Question: I'm beginner in HTML and I'm looking for a to mark up the author's nickname, author's picture and his message in a chat.
The chat has this shape:

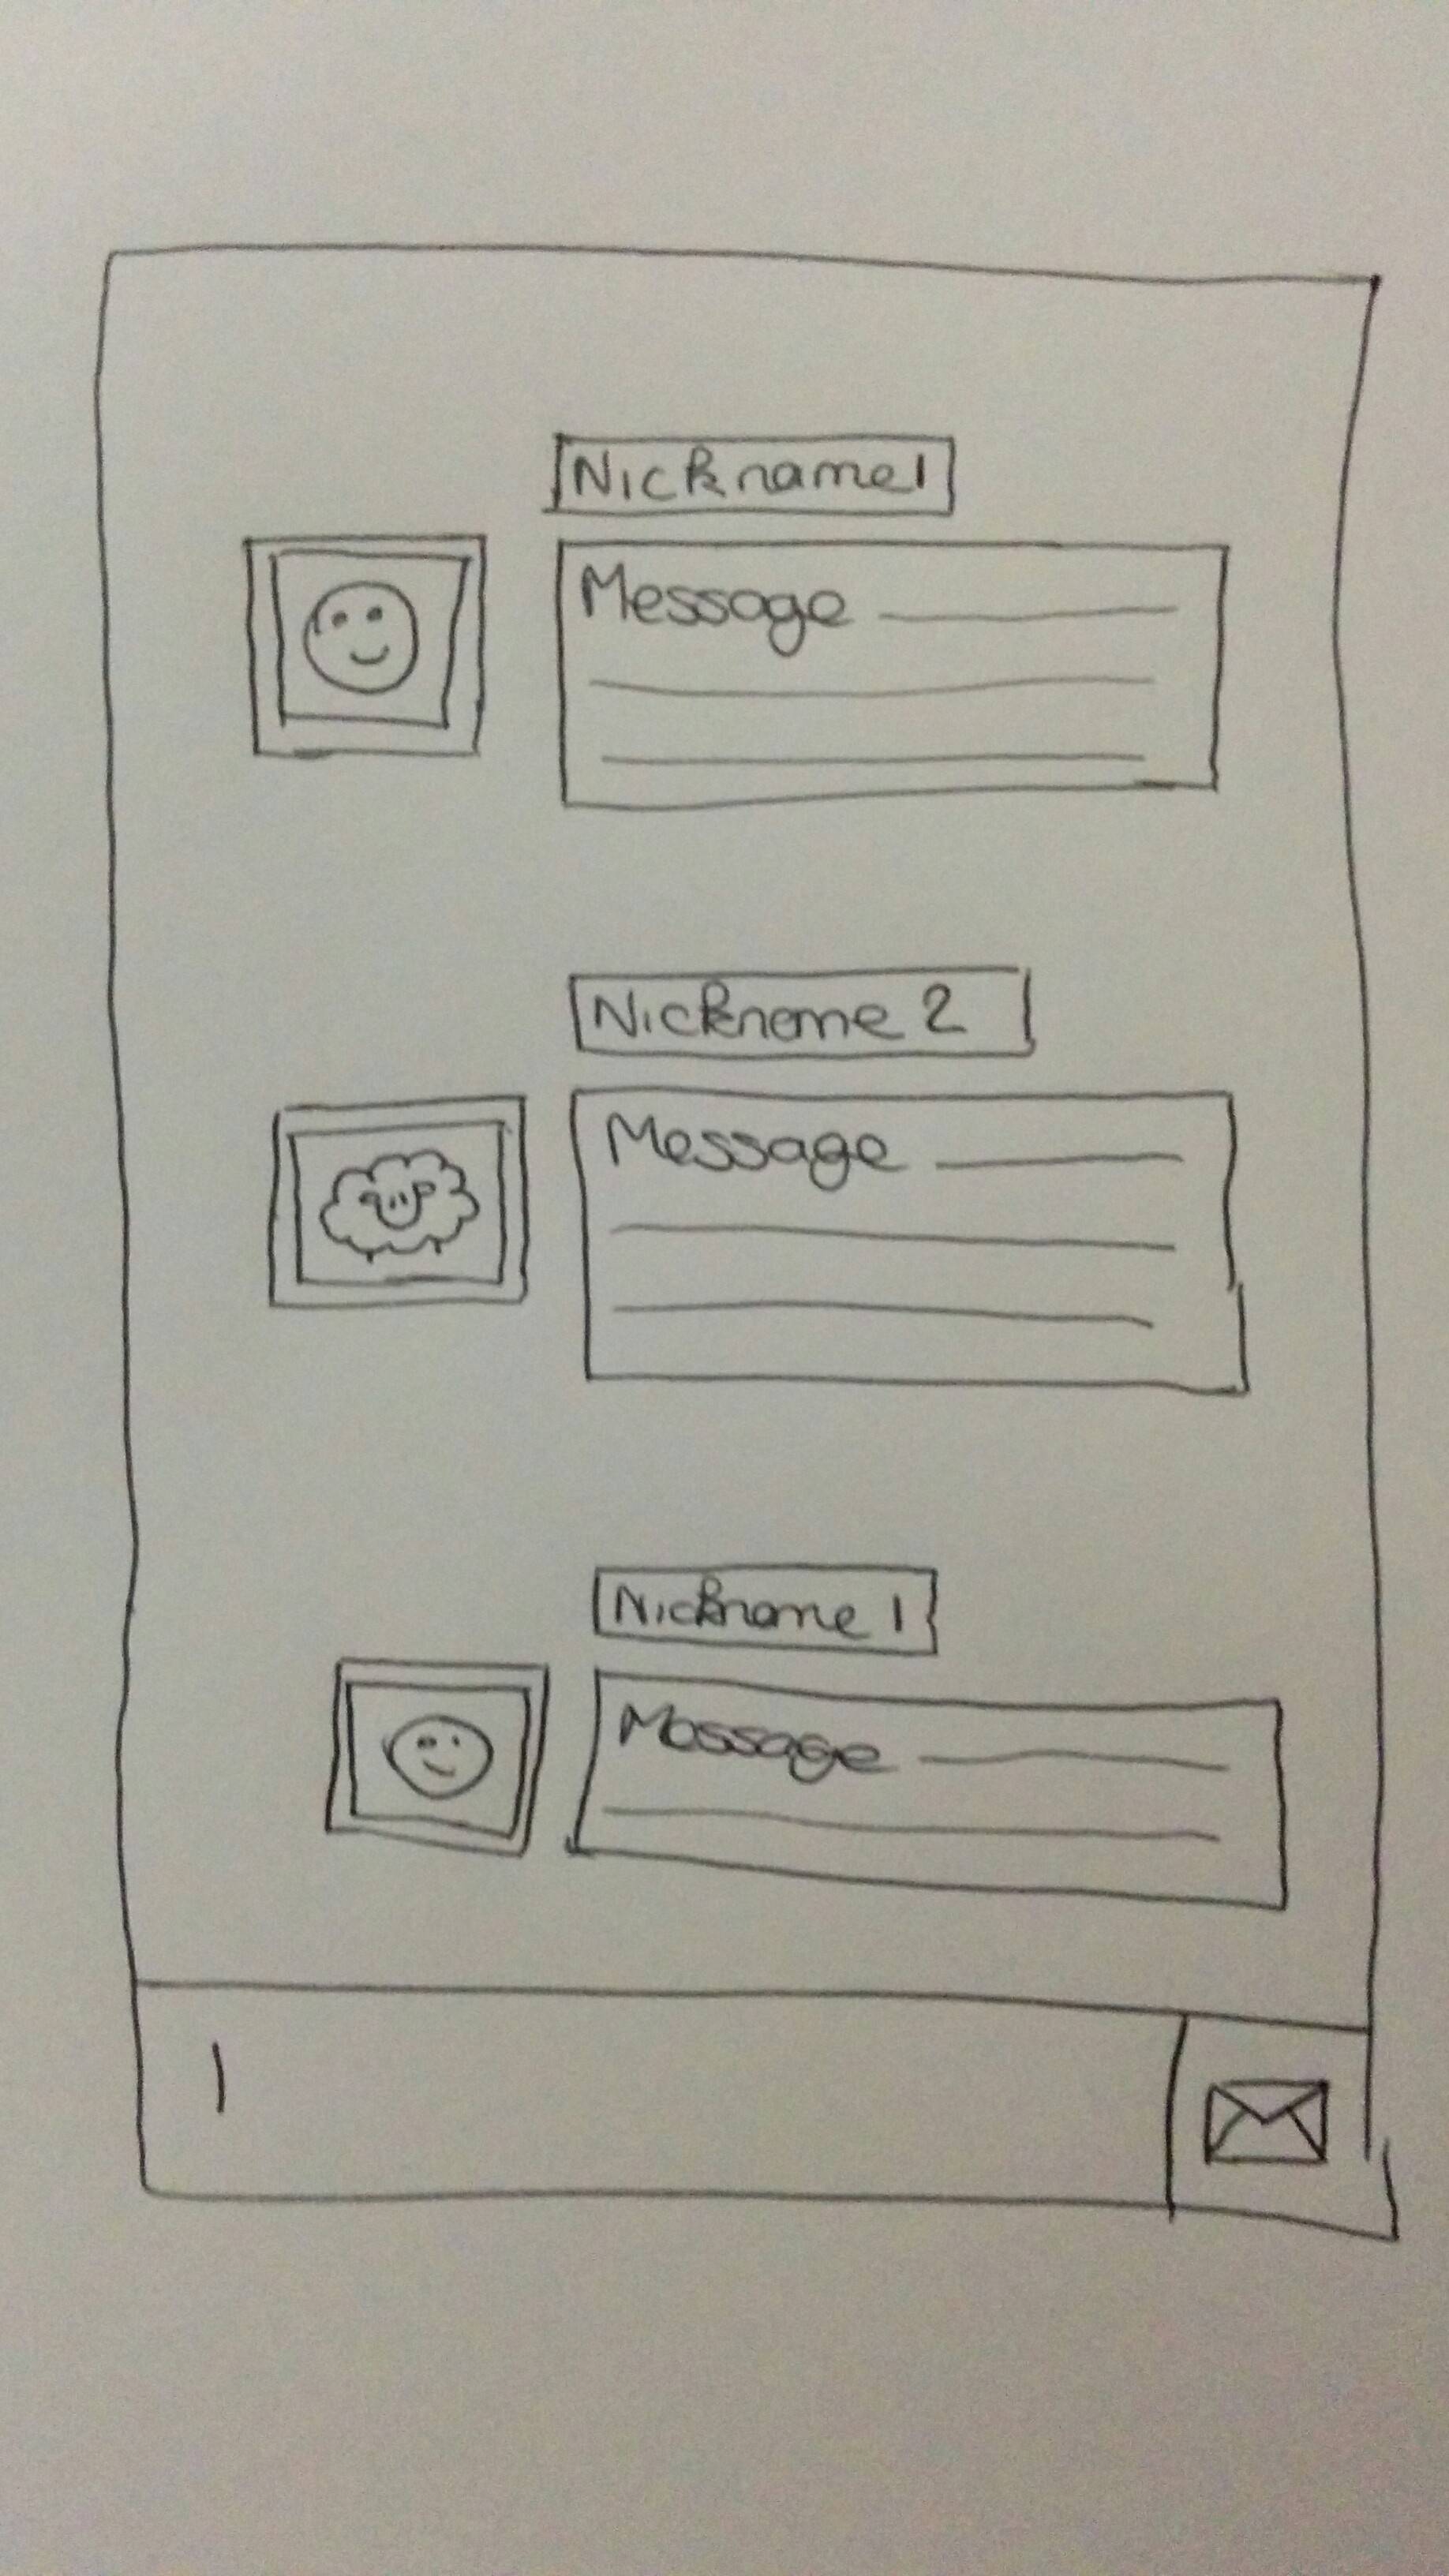
Answer: <URL>
> This specification does not define a specific element for marking up
conversations, meeting minutes, chat transcripts, dialogues in
screenplays, instant message logs, and other situations where
different players take turns in discourse.Instead, authors are encouraged to mark up conversations using p
elements and punctuation. Authors who need to mark the speaker for
styling purposes are encouraged to use span or b. Paragraphs with
their text wrapped in the i element can be used for marking up stage
directions.
which, ugh, well, but there you go. You could see if there's a suitable <URL> annotations, though.